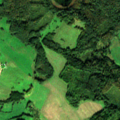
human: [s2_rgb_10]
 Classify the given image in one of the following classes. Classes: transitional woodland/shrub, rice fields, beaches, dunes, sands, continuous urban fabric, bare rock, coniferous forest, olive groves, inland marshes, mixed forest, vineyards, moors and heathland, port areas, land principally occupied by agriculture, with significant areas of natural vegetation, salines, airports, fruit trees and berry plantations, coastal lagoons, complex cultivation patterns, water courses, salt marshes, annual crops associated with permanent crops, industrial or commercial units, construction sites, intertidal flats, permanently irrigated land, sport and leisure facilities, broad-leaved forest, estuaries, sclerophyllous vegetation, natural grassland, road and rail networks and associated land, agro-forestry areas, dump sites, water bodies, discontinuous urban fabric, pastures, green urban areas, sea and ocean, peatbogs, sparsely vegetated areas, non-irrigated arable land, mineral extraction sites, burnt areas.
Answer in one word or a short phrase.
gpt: non-irrigated arable land, pastures, complex cultivation patterns, broad-leaved forest, mixed forest